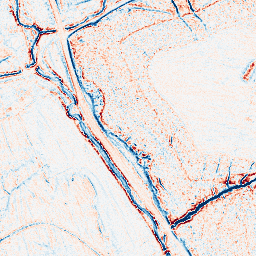
Category: edge_preserving
Decomposition family: anisotropic_diffusion
Decomposition parameters: iterations: 10
kappa: 30
gamma: 0.1
Upsampling method: quadratic
Upsampling parameters: scale: 8
Upsampling scale: 8